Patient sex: F
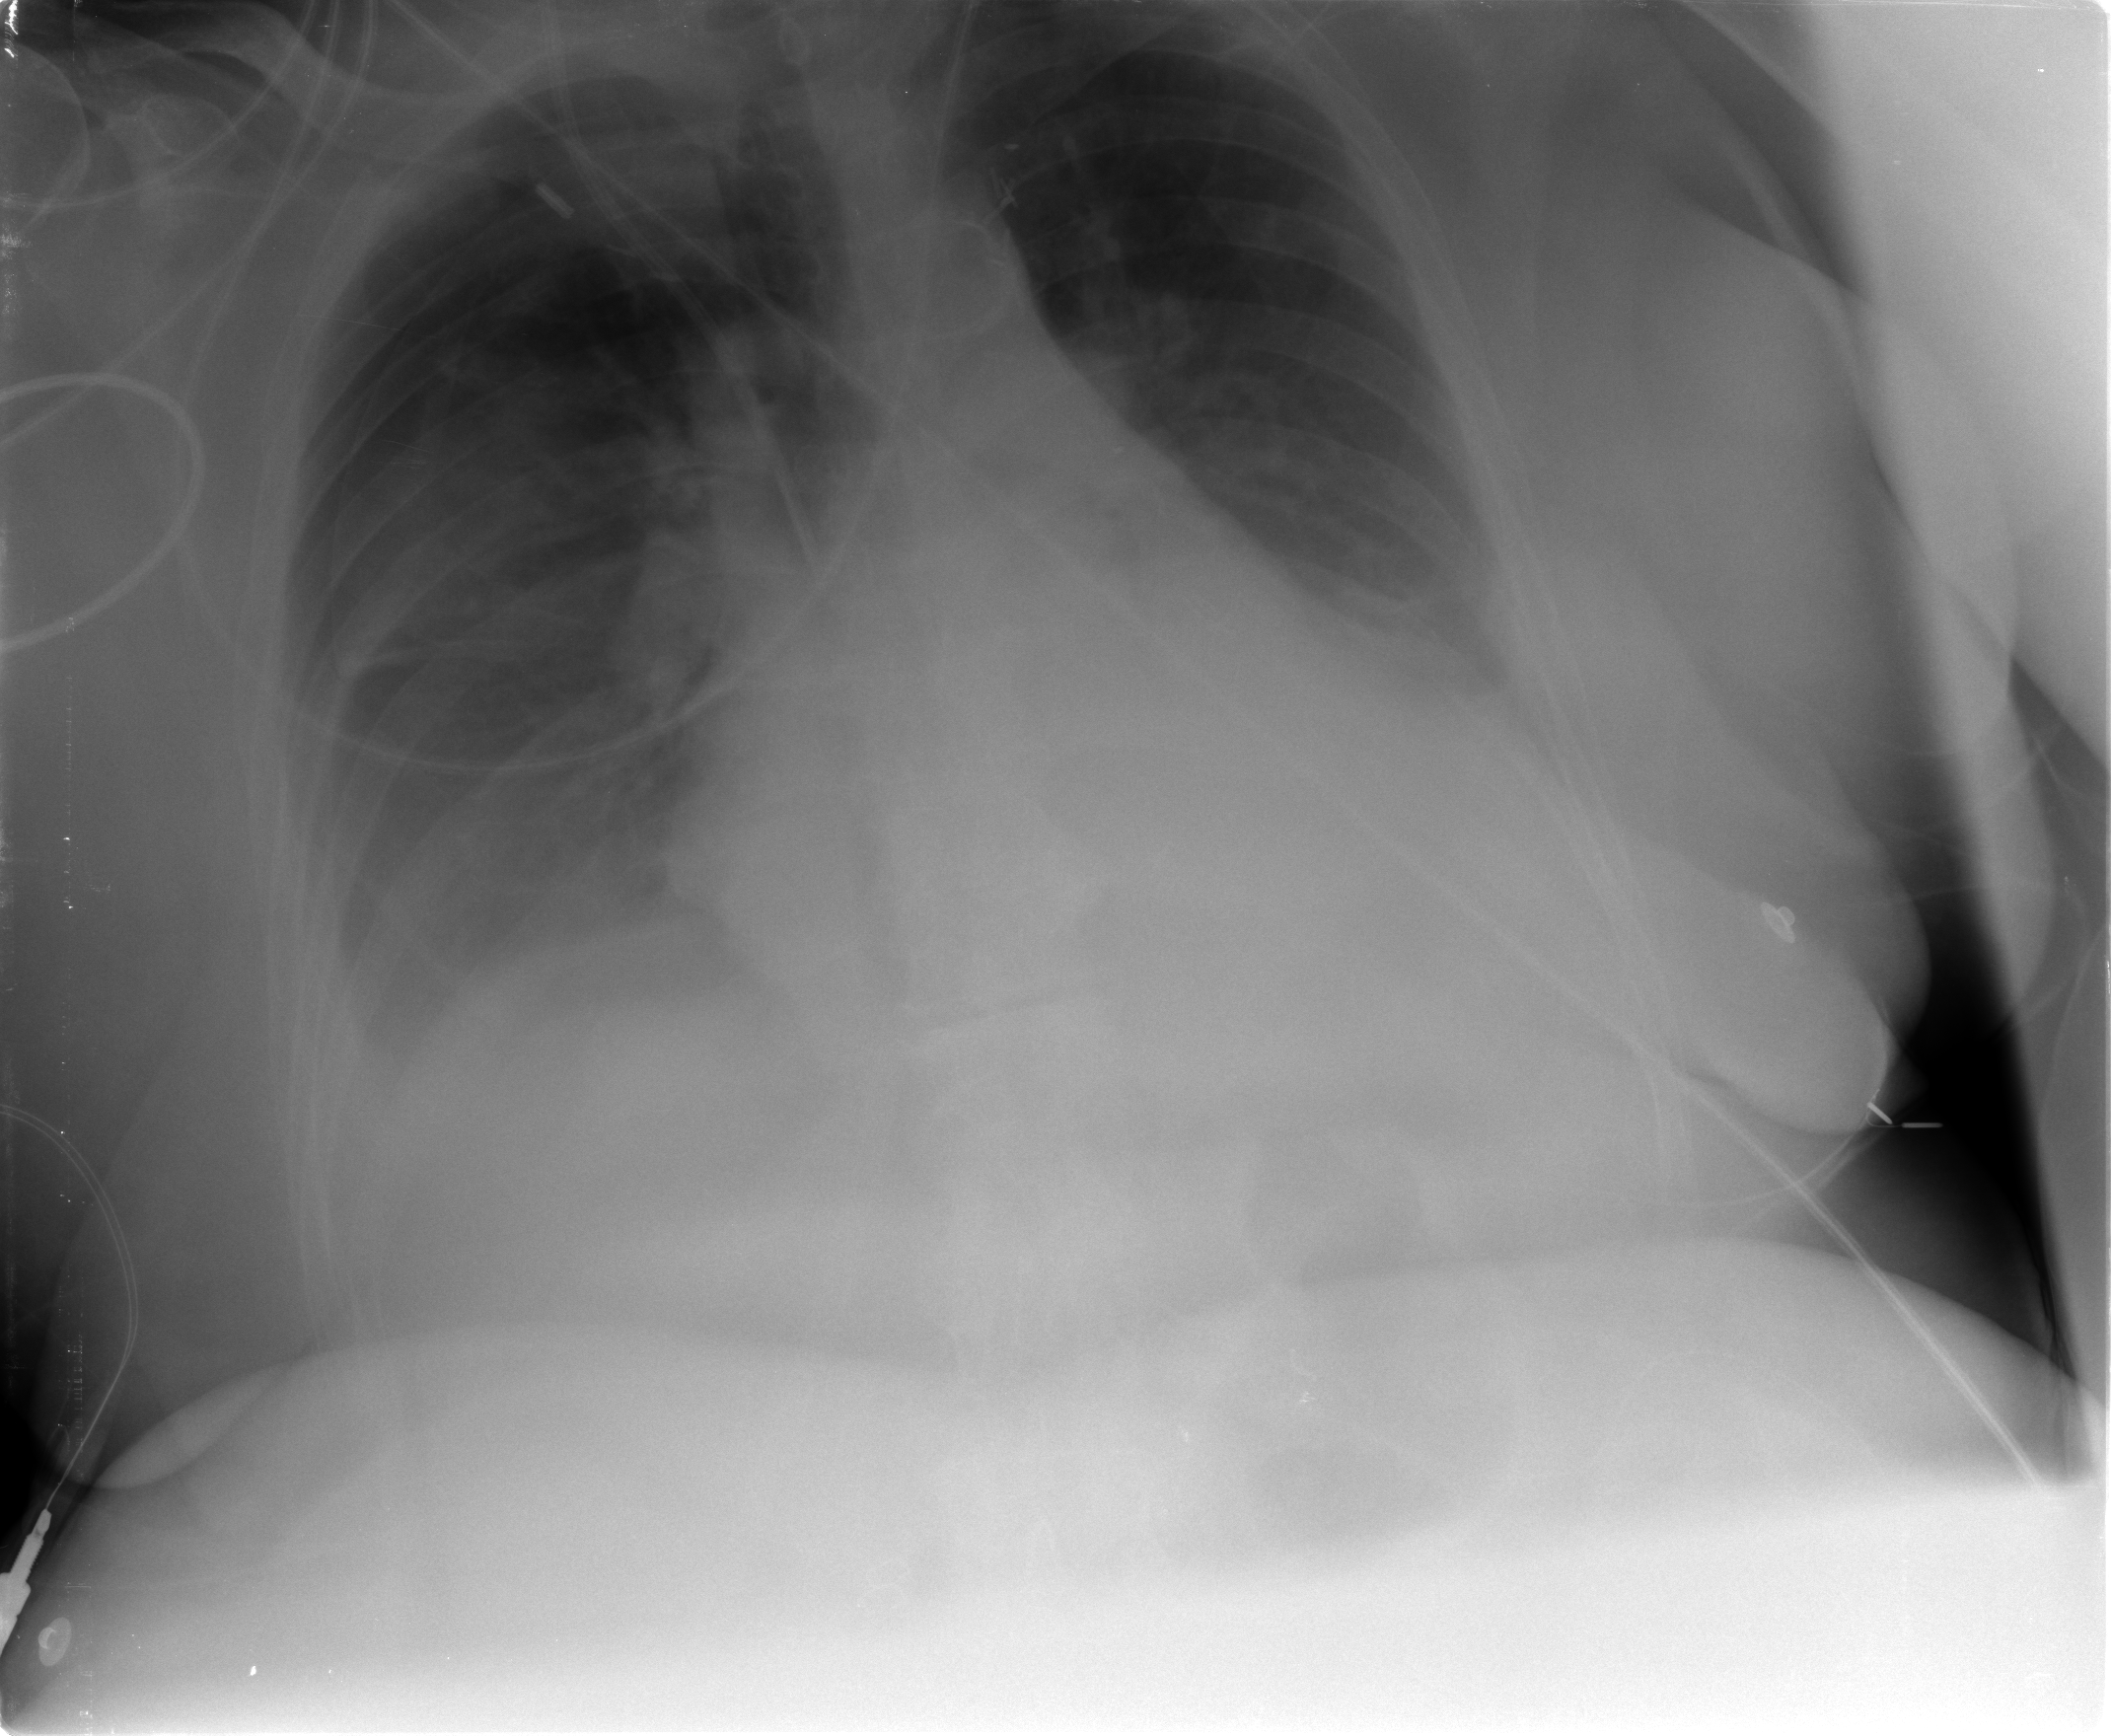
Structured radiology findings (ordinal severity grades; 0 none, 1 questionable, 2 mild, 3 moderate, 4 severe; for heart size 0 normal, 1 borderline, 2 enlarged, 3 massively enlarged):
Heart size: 2
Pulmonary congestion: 2
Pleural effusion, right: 2
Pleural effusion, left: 2
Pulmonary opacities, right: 2
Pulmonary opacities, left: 2
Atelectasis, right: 2
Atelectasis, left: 2